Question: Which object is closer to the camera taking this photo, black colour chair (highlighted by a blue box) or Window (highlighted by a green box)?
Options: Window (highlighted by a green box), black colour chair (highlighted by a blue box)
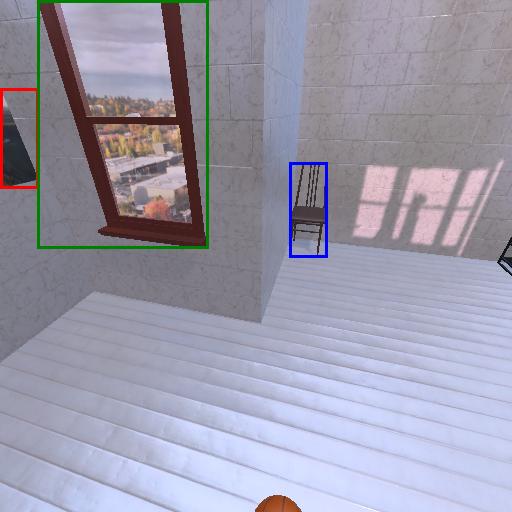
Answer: Window (highlighted by a green box)